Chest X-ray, PA view. Patient: 42 years old, sex F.
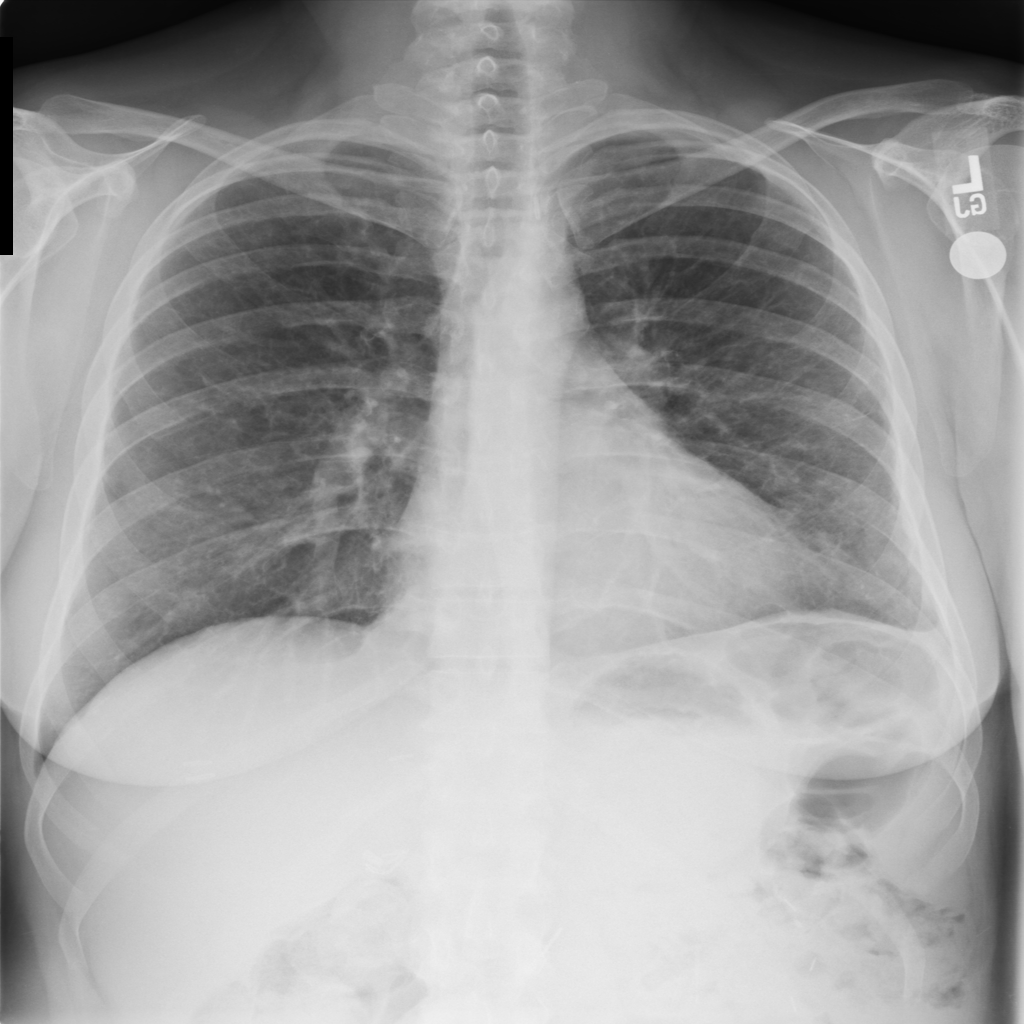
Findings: No Finding